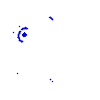
Particle: electron